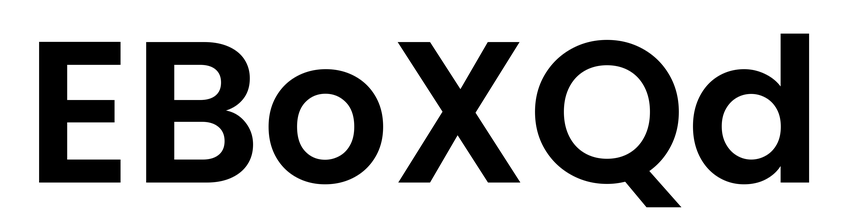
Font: Poppins-SemiBold